Question: I am trying to execute a python MapReduce wordcount Program
I take it from <URL>
just to try to understand how it works but the problem always is Job not successful!
I execute 'mapper.py' and 'reducer.py' using this library in 'Cloudera VM'
'''
/usr/lib/hadoop-0.20-mapreduce/contrib/streaming/hadoop-streaming-2.6.0-mr1-cdh5.12.0.jar
'''
execute command:
'''
hadoop jar /usr/lib/hadoop-0.20-mapreduce/contrib/streaming/hadoop-streaming-2.6.0-mr1-cdh5.12.0.jar
-Dmaperd.reduce, tasks=1
-file wordcount/mapper.py
-mapper mapper.py -file wordcount/reducer.py
-reducer reducer.py
-input myinput/test.txt
-output output
'''

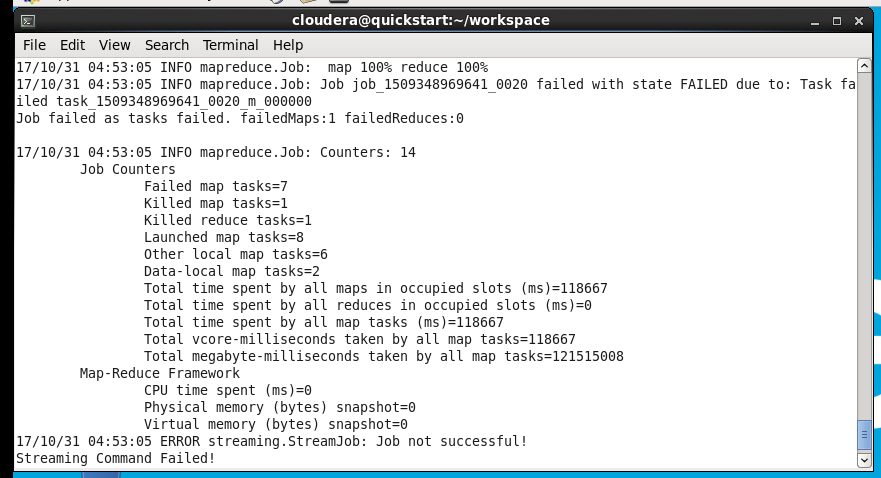
Answer: the problem was on the path of files mapper.py and reducer.py must be from the local
but input file must be from hdfs path
first, must test python code in local using
'''
cat <input file> | python <path from>/mapper.py | python <path from local>/reducer.py
'''
then on hdfs
'''
hadoop jar /usr/lib/hadoop-0.20-mapreduce/contrib/streaming/hadoop-streaming-2.6.0-mr1-cdh5.12.0.jar
-Dmaperd.reduce,tasks=1 -file <path of local>/mapper.py
-mapper "python <path from local>/mapper.py"
-file <path from local>/reducer.py -
reducer "python <path of local>/reducer.py"
-input <path from hdfs>/myinput/test.txt
-output output
'''